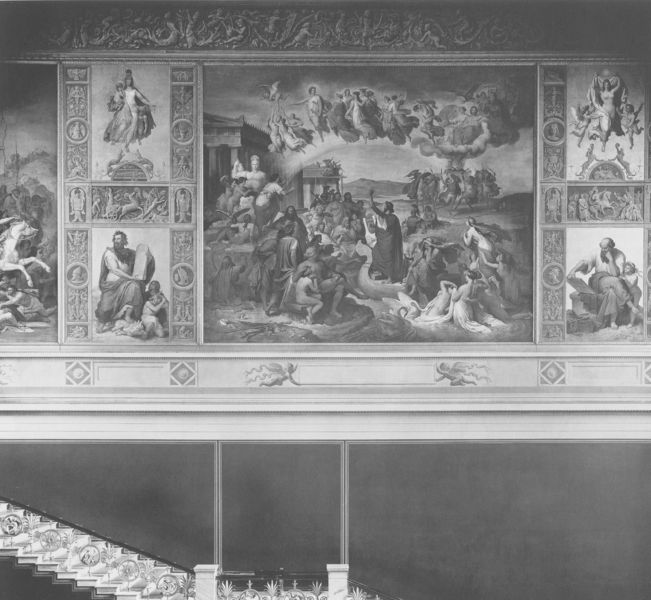
Titel: Die Perser, Isis, Zug Ramses des Großen nach Indien, Moses, Die Ägypter, Homer und die Griechen, Die Griechen, Venus, Zug Alexander des Großen nach Persien, Solon
Künstler: Wilhelm von Kaulbach
Standort: Berlin
Institution: Neues Museum
Schlagwörter: berg, gemälde, gott, gruppe, himmel, mann, nackt, schatten, weiß, wolken, frauen, menschen, frau, grau, licht, männer, raum, schwarz, szene, gebäude, menge, ornament, teppich, wand, architektur, band, bibel, geschichte, mensch, rahmen, stein, innenraum, felder, hügel, brüstung, interieur, personen, fliegen, kreis, pferd, pferde, engel, schrift, ansicht, fassade, italien, linien, rand, figuren, romantik, treppe, tafel, tapete, detail, floral, ornamente, verzierung, wandgemälde, wandmalerei, stuck, aufgang, geländer, stufe, stufen, galerie, foto, fotografie, photographie, escalier, berlin, antike, moses, medaillon, rechteck, palast, linie, schwarz weiss, blanc, noir, kreise, helm, mythologie, rom, photo, fries, raute, sims, schein, serie, prediger, gesims, christus, jesus, residenz, ross, altes testament, antik, pfer, kaulbach, fresken, treppenhaus, treppengeländer, gebote, tempel, kassetten, heilige, opfer, fresko, putten, bemalung, ornamentik, maria, wandbild, anbetung, christ, biblisch, szenen, ciel, peinture, quadrat, allégorie, relieff, geschoss, geschichten, historisch, etage, leonardo, figurenfries, architecture, foyer, scharen, apostel, ange, anges, mose, mur, hochrenaissance, steintafel, dieu, fresque, noir et blanc, mattäus, loi, gesetzestafel, wandmalereien, religion, einzelfiguren, olympe, apotre, saints, résurrection, apparition, engl, neues museum, weltgeschichte, ascension, compartments, hauptbild, mattheus, mattäeus, moise, pentecote, tempelszenerie, treppenhalle, wandaufteilung, 10 gebote, weii, cortege, medaillons, chérubins, rampe, anitiquité, sentiment, mo^¨ise, athéna